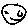
Label: smiley face